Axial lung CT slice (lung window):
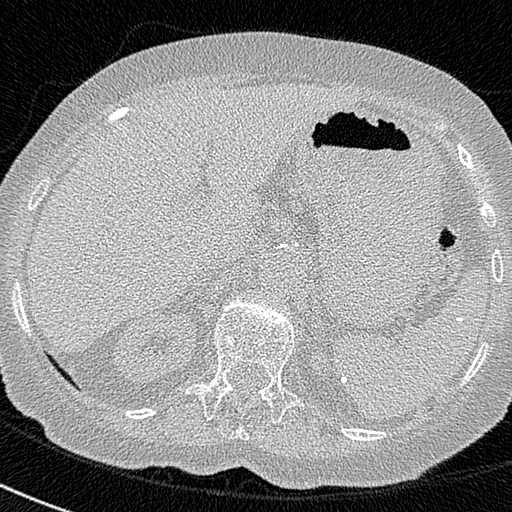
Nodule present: no